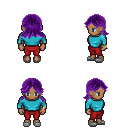
a pixel art fantasy rpg character, female body template, human, dark skin, teal long-sleeve shirt, red pants, purple loose hair, bracelets, white slippers, four views (front, back, left, right), 2x2 character sprite sheet, small pixel art, hard edges, no anti-aliasing